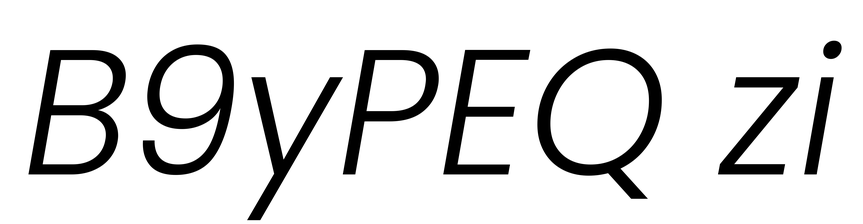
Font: Poppins-LightItalic